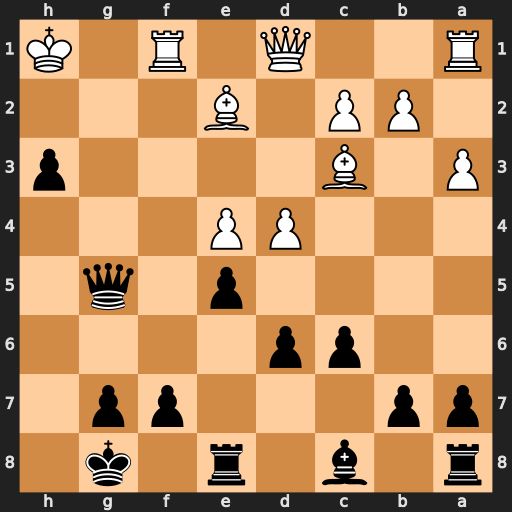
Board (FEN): r1b1r1k1/pp3pp1/2pp4/4p1q1/3PP3/P1B4p/1PP1B3/R2Q1R1K
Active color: b
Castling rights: -
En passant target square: -
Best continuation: Qg2#